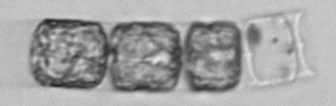
Label: Lauderia_annulata